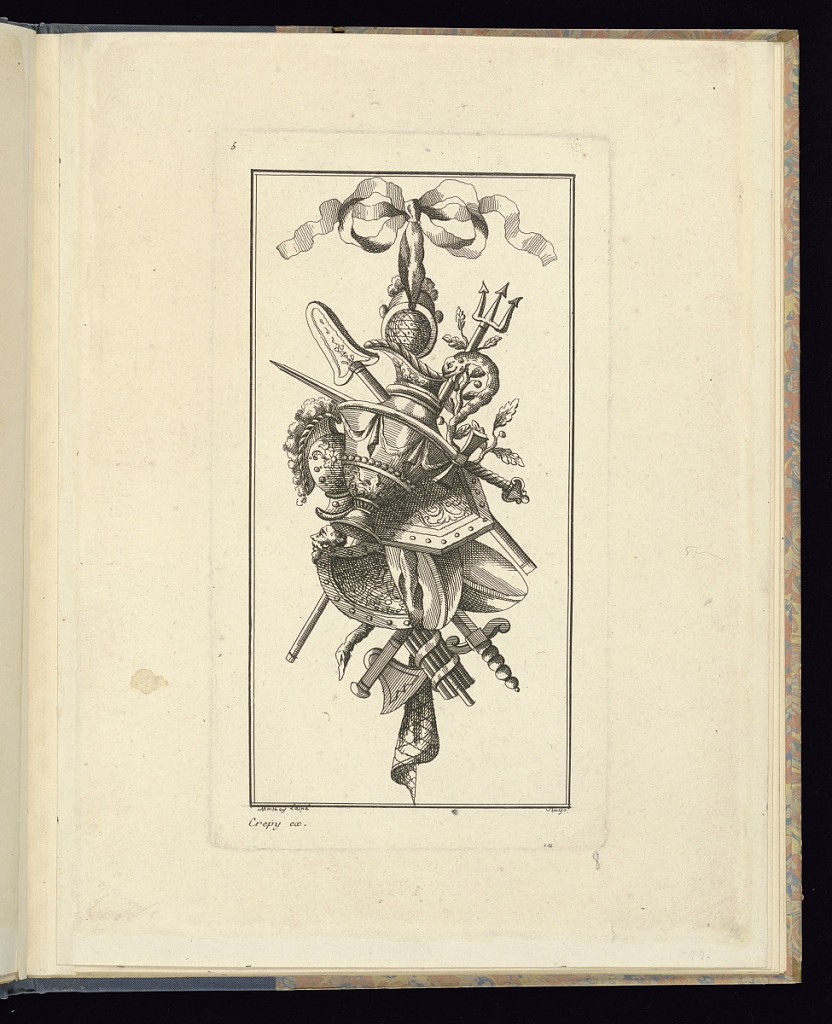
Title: Trophy Design
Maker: P. Moithey, French, active 18th century
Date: mid- 18th–late 18th century
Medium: Etching on laid paper
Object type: Print
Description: A design for a military hanging trophy incorporating a large ewer, shields, swords, axe, helmet, a trident, netting, foliate branches, and ribbons. The plate is signed. Another copy of this print in red ink is bound within the same album (1921-6-363-2).